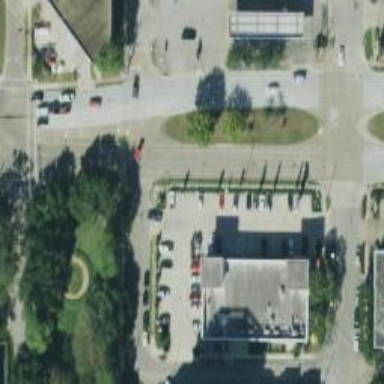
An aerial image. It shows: Parking space is available.